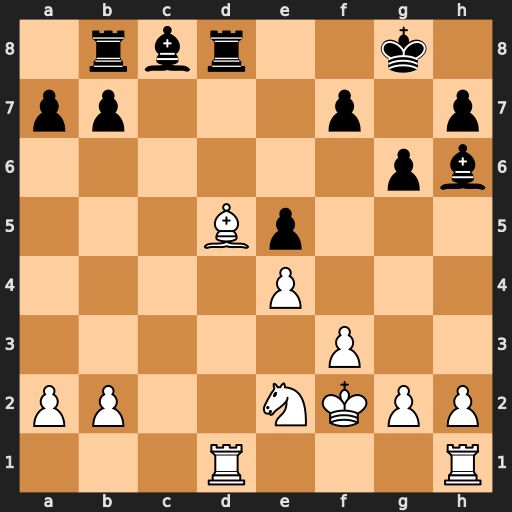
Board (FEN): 1rbr2k1/pp3p1p/6pb/3Bp3/4P3/5P2/PP2NKPP/3R3R
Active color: w
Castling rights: -
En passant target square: -
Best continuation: Bxf7+ Kxf7 Rxd8